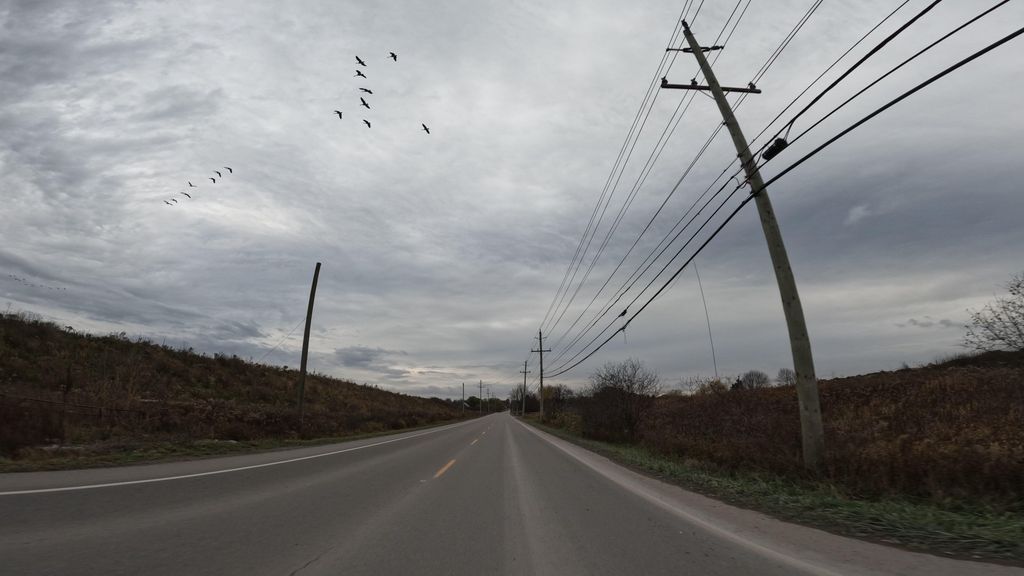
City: hamilton